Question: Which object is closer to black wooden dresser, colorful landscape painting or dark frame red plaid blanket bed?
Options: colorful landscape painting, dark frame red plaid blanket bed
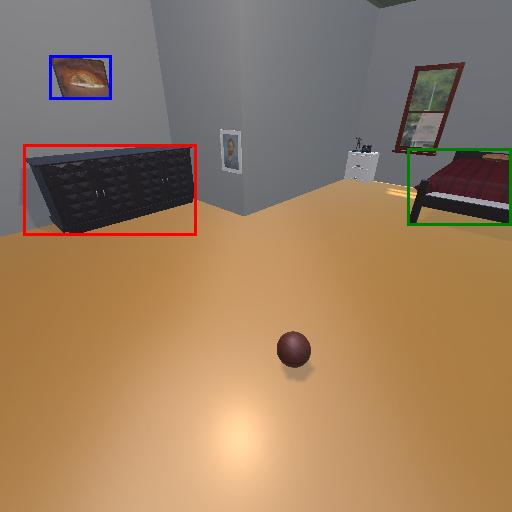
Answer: colorful landscape painting